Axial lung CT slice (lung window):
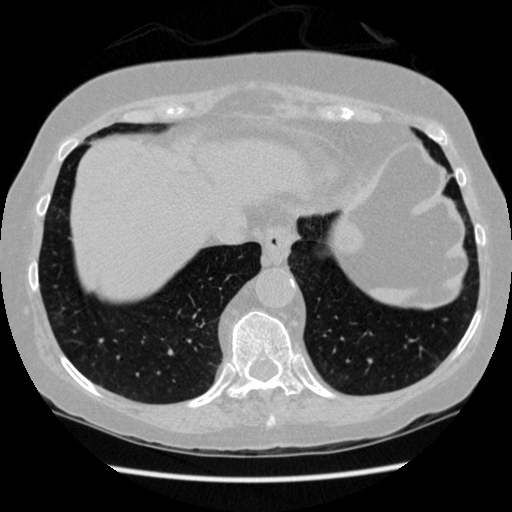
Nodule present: no